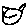
Label: cat